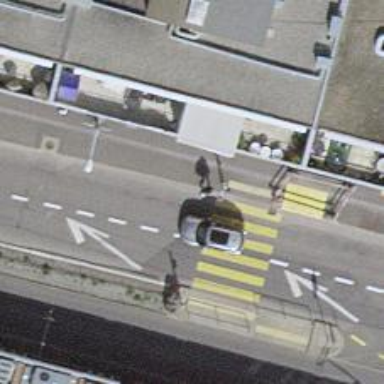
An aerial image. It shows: Road crossing with traffic signals.